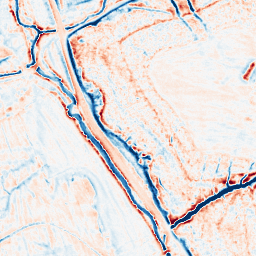
Category: multiscale
Decomposition family: dog_multiscale
Decomposition parameters: sigma_ratio: 1.4
n_scales: 5
base_sigma: 0.5
Upsampling method: quartic
Upsampling parameters: scale: 8
Upsampling scale: 8